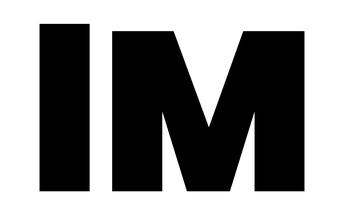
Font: Poppins-Black